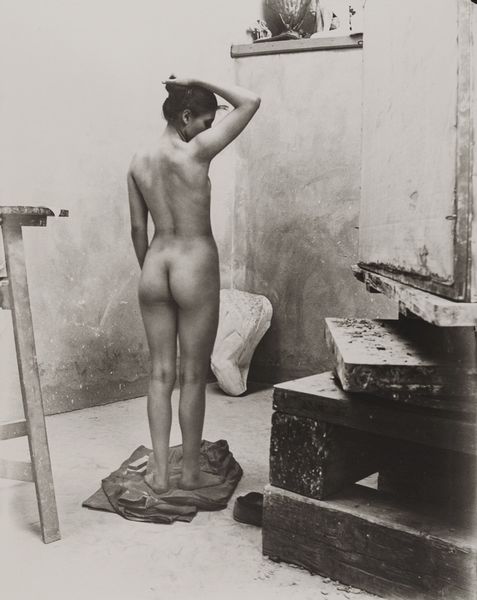
Titel: Aktstudie
Künstler: Heinrich Zille
Standort: Hamburg
Institution: Museum für Kunst und Gewerbe Hamburg
Schlagwörter: frau, silber, gesten, portrait, figur, atelier, mimik, foto, fotografie, photographie, posen, photo, werkstatt, lichtbild, atelierfotografie, silbergelatine, studiofotografie, aktfotografie, atelierphotographie, aktphotographie, brom, bildwerke, angewandte und bildende kunst, hessische systematik, porträt, silbergelatinepapier, bromsilbergelatinepapier, entwicklungspapier, gelatinepapier, schwarzweißpositivverfahren, silbersalzverfahren, schwarzweißfotografie, rückenakt